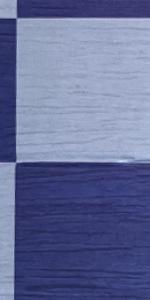
Label: Empty